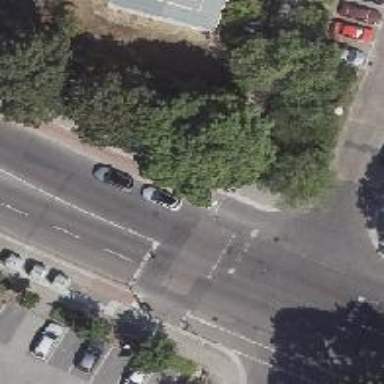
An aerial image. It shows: Tertiary road with asphalt surface. There are separate sidewalks and cycle track. The road has lane markings. No stopping is allowed for parking on both sides.